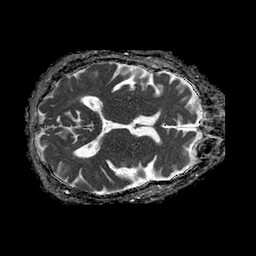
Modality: ADC
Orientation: axial
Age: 78
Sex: male
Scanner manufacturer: philips
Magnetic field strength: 1.5 T
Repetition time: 4.6 s
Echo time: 0.08631 s